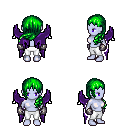
a pixel art fantasy rpg character, female body template, dark elf, purple skin, purple wings, white pants, green left-swept hairstyle, metal gloves, four views (front, back, left, right), 2x2 character sprite sheet, small pixel art, hard edges, no anti-aliasing